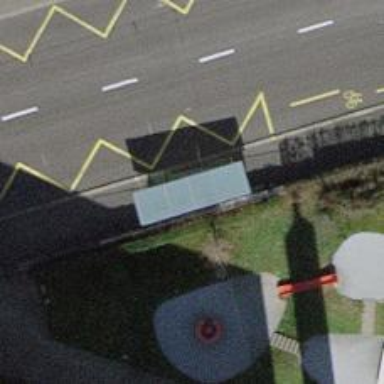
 serving as platform for public transportation."